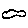
Label: cloud